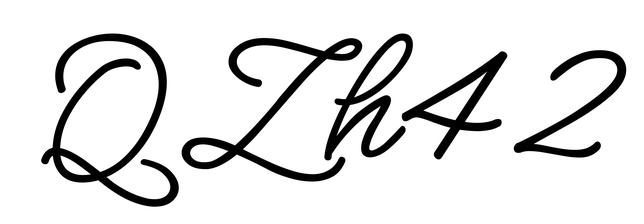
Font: MeowScript-Regular